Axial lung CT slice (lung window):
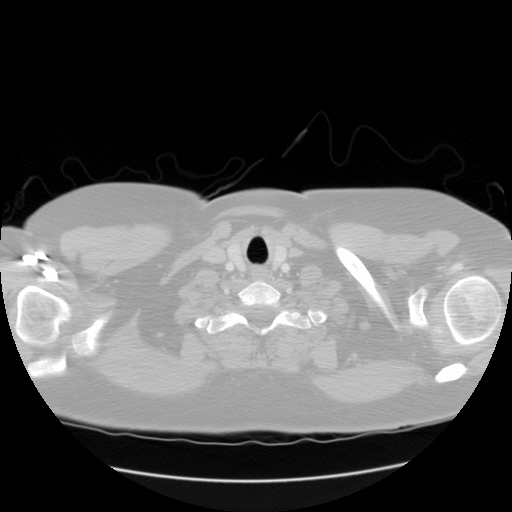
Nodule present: no